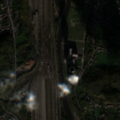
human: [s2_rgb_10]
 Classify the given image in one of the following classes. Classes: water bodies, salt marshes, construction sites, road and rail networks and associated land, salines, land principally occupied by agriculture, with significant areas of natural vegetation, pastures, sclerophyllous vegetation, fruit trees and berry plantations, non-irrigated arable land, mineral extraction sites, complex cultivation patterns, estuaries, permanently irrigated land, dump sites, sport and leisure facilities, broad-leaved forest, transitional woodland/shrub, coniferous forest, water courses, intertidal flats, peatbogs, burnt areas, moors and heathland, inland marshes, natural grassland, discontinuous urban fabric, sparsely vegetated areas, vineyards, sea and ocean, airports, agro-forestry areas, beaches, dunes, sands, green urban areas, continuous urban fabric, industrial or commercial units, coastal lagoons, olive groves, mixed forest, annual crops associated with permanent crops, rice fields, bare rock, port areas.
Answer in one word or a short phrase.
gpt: discontinuous urban fabric, industrial or commercial units, road and rail networks and associated land, broad-leaved forest, moors and heathland